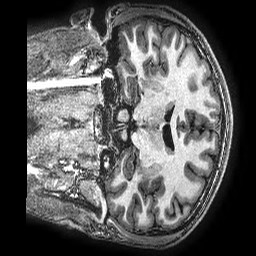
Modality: T1w
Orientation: coronal
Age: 16
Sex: male
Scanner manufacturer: ge
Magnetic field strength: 3 T
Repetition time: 0.00766 s
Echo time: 0.003476 s